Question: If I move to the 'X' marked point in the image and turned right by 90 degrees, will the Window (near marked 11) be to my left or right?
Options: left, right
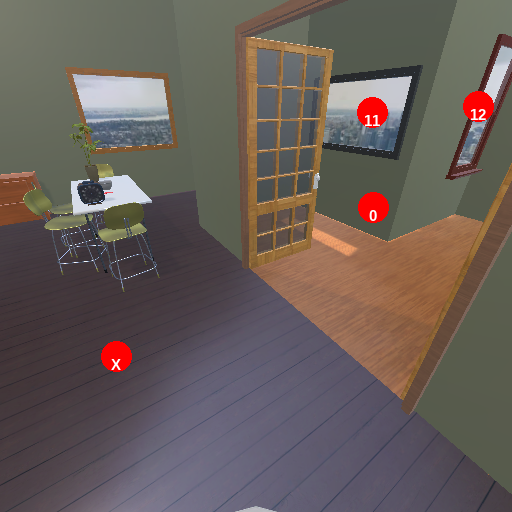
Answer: left